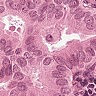
Metastatic tissue present: yes